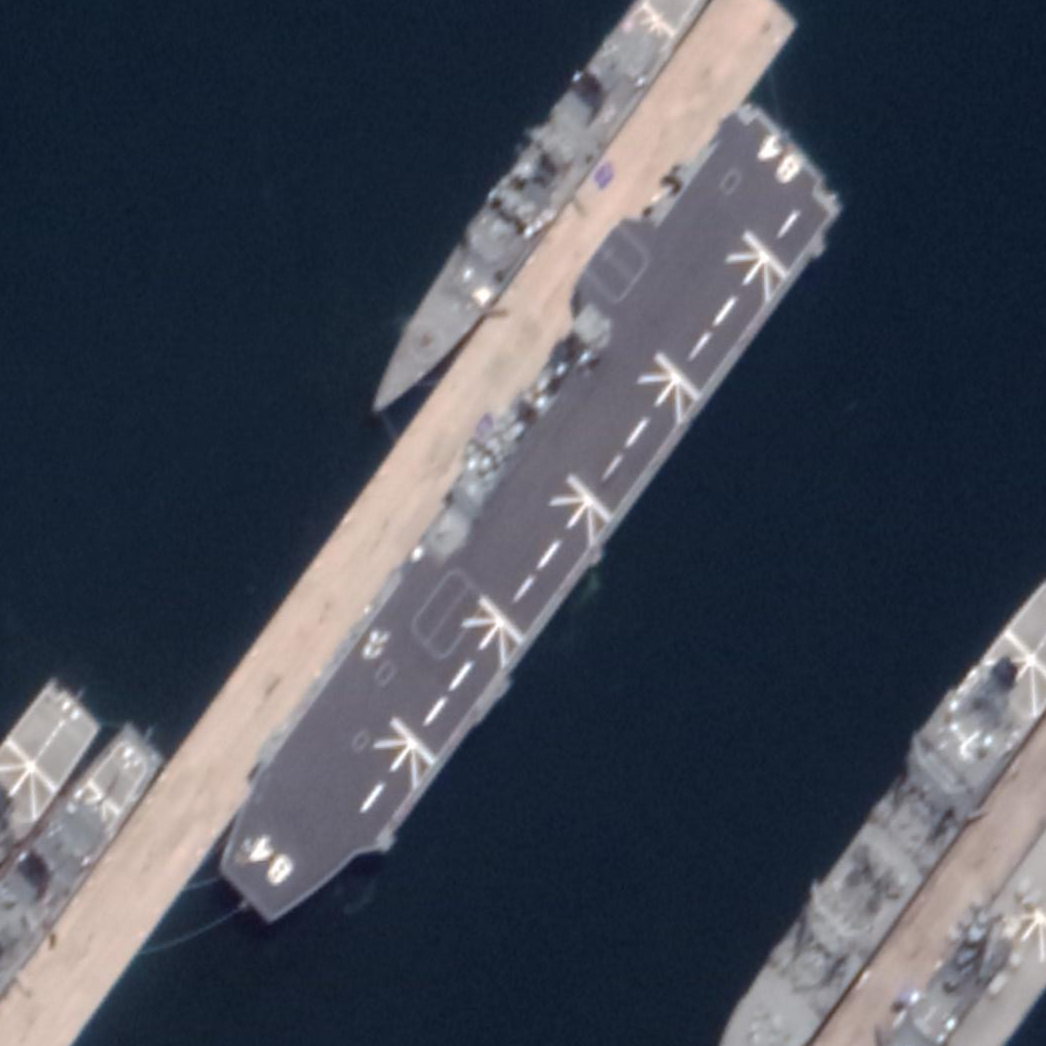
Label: Lzumo-class_helicopter_destroyer